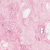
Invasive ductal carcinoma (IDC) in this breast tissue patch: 0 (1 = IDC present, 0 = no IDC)